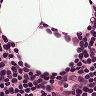
Metastatic tissue present: no